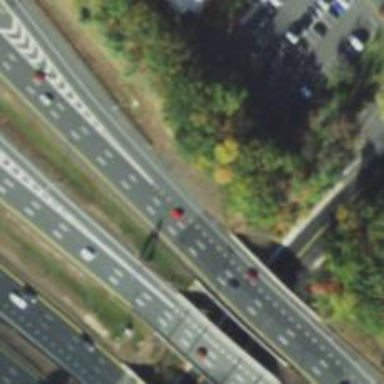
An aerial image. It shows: Urban freeway or expressway.